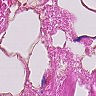
Metastatic tissue present: no